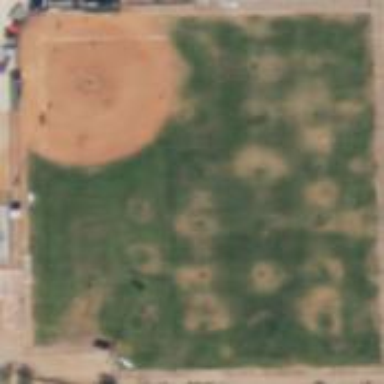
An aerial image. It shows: Softball pitch for leisure land activities.